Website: crate-barrel
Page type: delivery-shipping
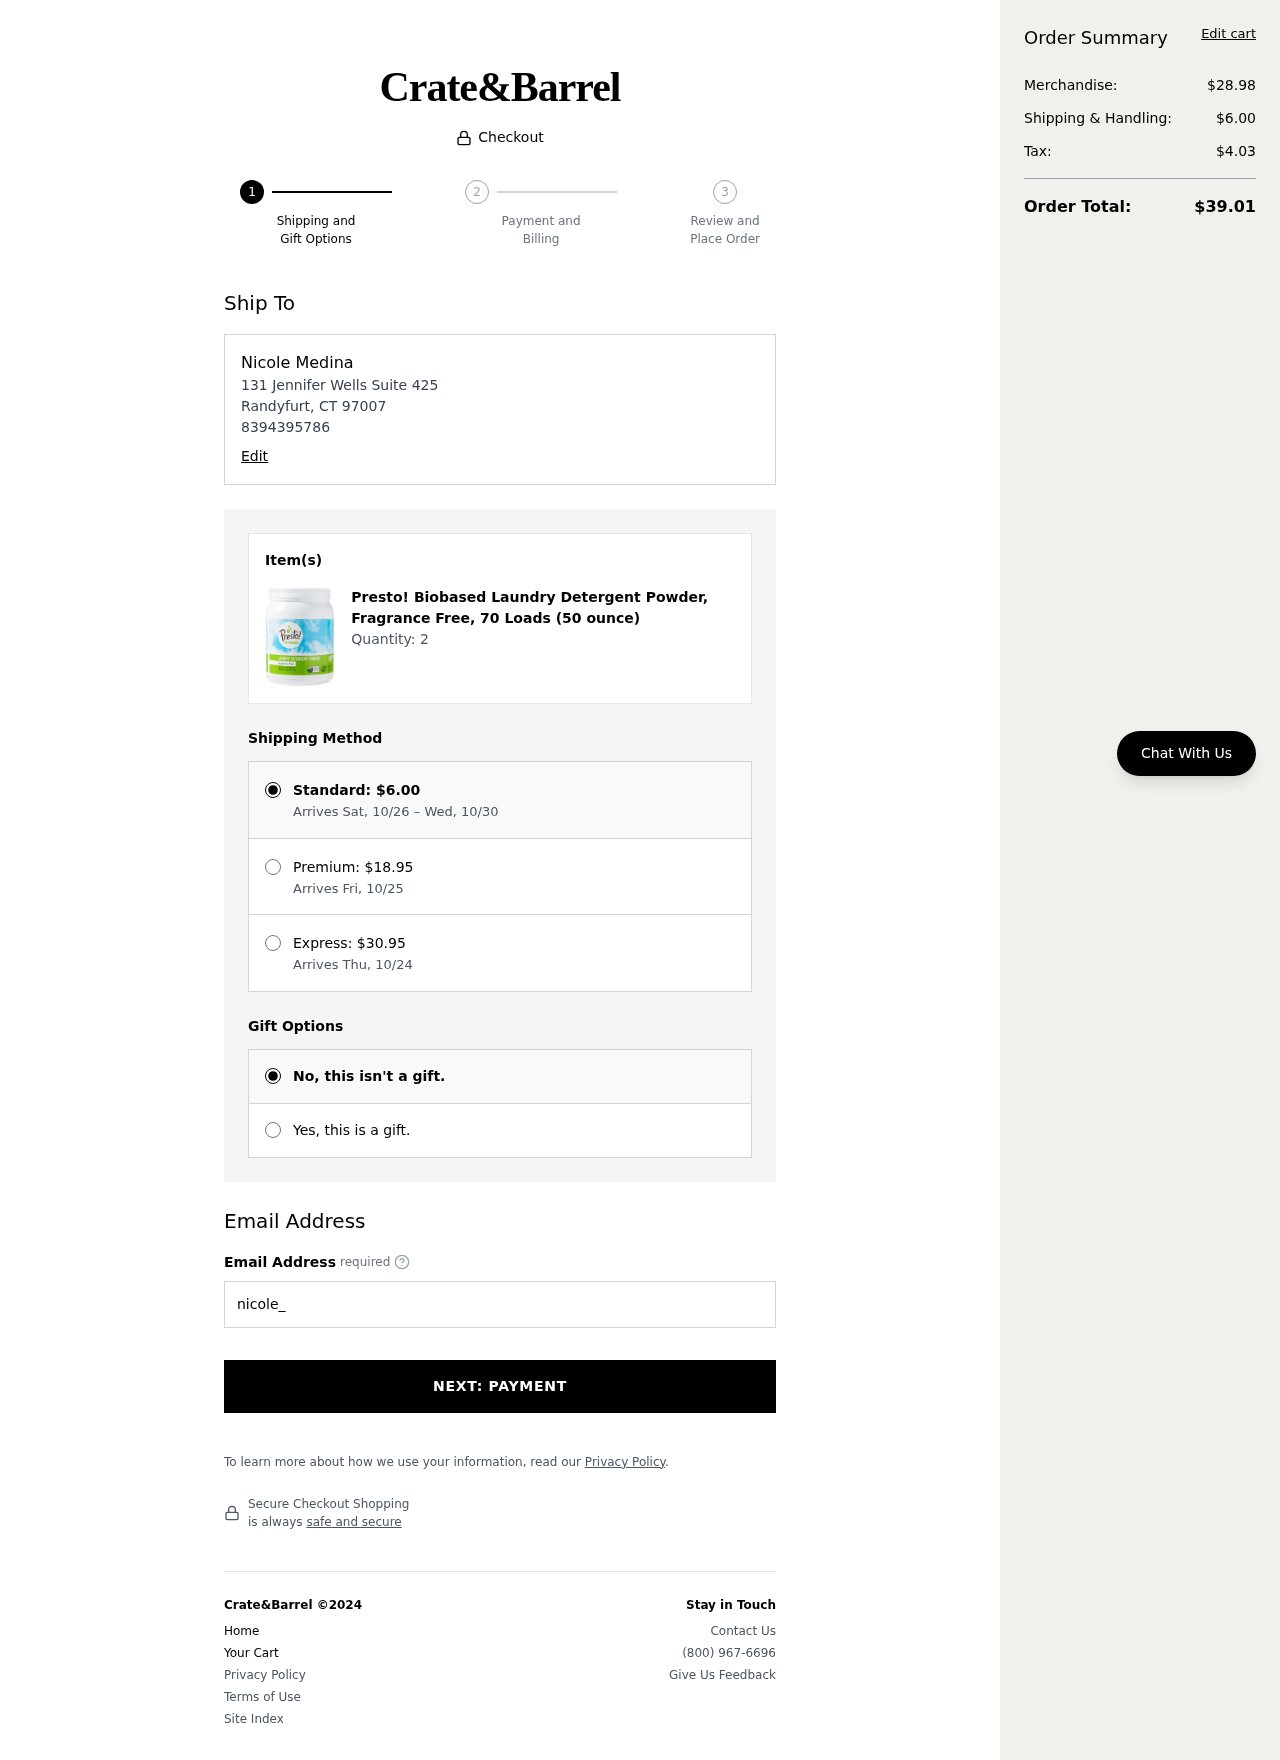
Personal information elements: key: PII_EMAIL
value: nicole_medina@hotmail.com
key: PII_FULLNAME
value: Nicole Medina
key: PII_PHONE
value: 8394395786
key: PII_STREET
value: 131 Jennifer Wells Suite 425
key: PII_CITY_STATE_ZIP
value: Randyfurt, CT 97007
Product elements: key: PRODUCT1_NAME
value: Presto! Biobased Laundry Detergent Powder, Fragrance Free, 70 Loads (50 ounce)
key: PRODUCT1_QUANTITY
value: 2
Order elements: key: ORDER_SHIPPING_COST
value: $6.00
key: ORDER_SHIPPING_DATE
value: Arrives Sat, 10/26 – Wed, 10/30
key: ORDER_PREMIUM_SHIPPING
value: $18.95
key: ORDER_PREMIUM_DATE
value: Arrives Fri, 10/25
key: ORDER_EXPRESS_SHIPPING
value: $30.95
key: ORDER_EXPRESS_DATE
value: Arrives Thu, 10/24
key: ORDER_SUBTOTAL
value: $28.98
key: ORDER_TAX
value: $4.03
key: ORDER_TOTAL
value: $39.01